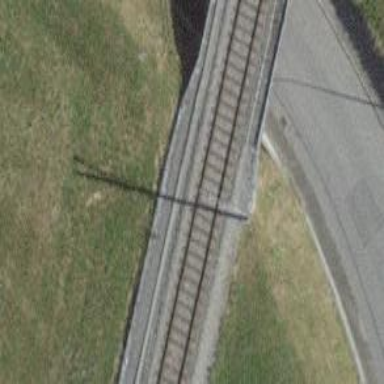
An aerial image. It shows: Railway bridge with electrified contact line. There is one track on the bridge.